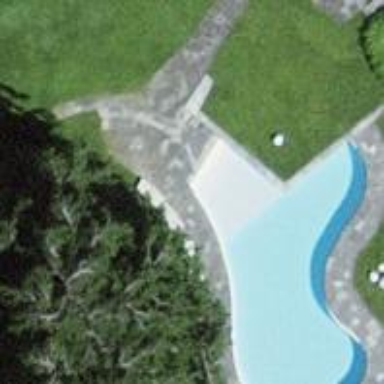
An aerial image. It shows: Swimming pool located in leisure land.